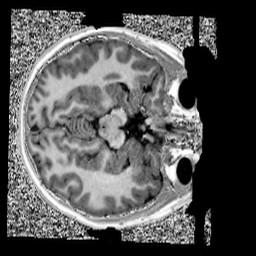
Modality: UNIT1
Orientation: axial
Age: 9
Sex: female
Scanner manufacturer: siemens
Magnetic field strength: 3 T
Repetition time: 4 s
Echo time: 0.00303 s